Question: I was developing an android app and suddenly Eclipse crashed.
When I restarted Eclipse the layout file on which I was working on was corrupted!

Is there any way to bring it back?
Does Eclipse save it somewhere?
Why this file is not getting read properly?
Other files are proper.
I had worked several hours designing that file. Don't want to spend 4 hours again.
What should I do?
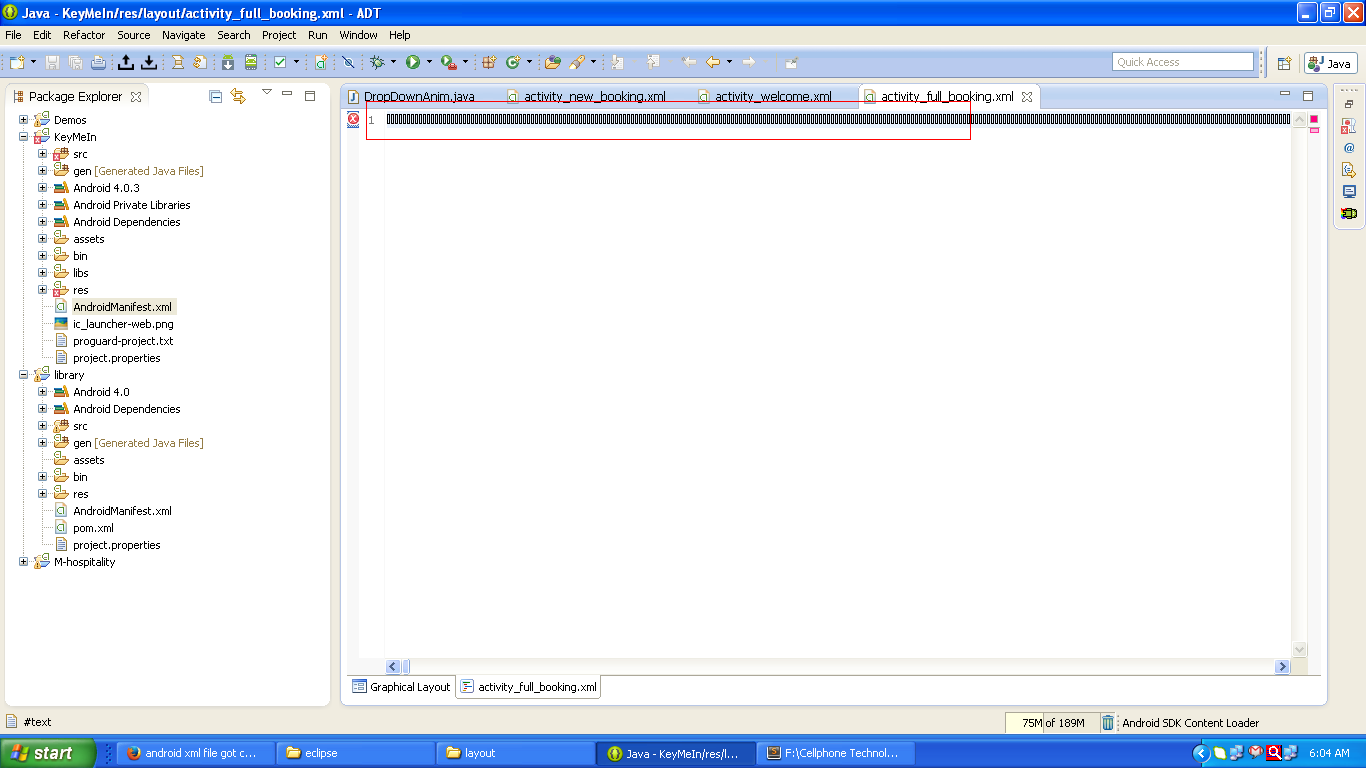
Answer: Eclipse keeps a local history. Right-click on the file, 'Replace with... > Local History'. Of course there is a chance that this doesn't exist anymore or has been corrupted also. This is not meant as a replacement for a backup strategy or a robust file system.
There is no chance for us to know why this file was corrupted or why Eclipse crashed. A peek into the error log may help.